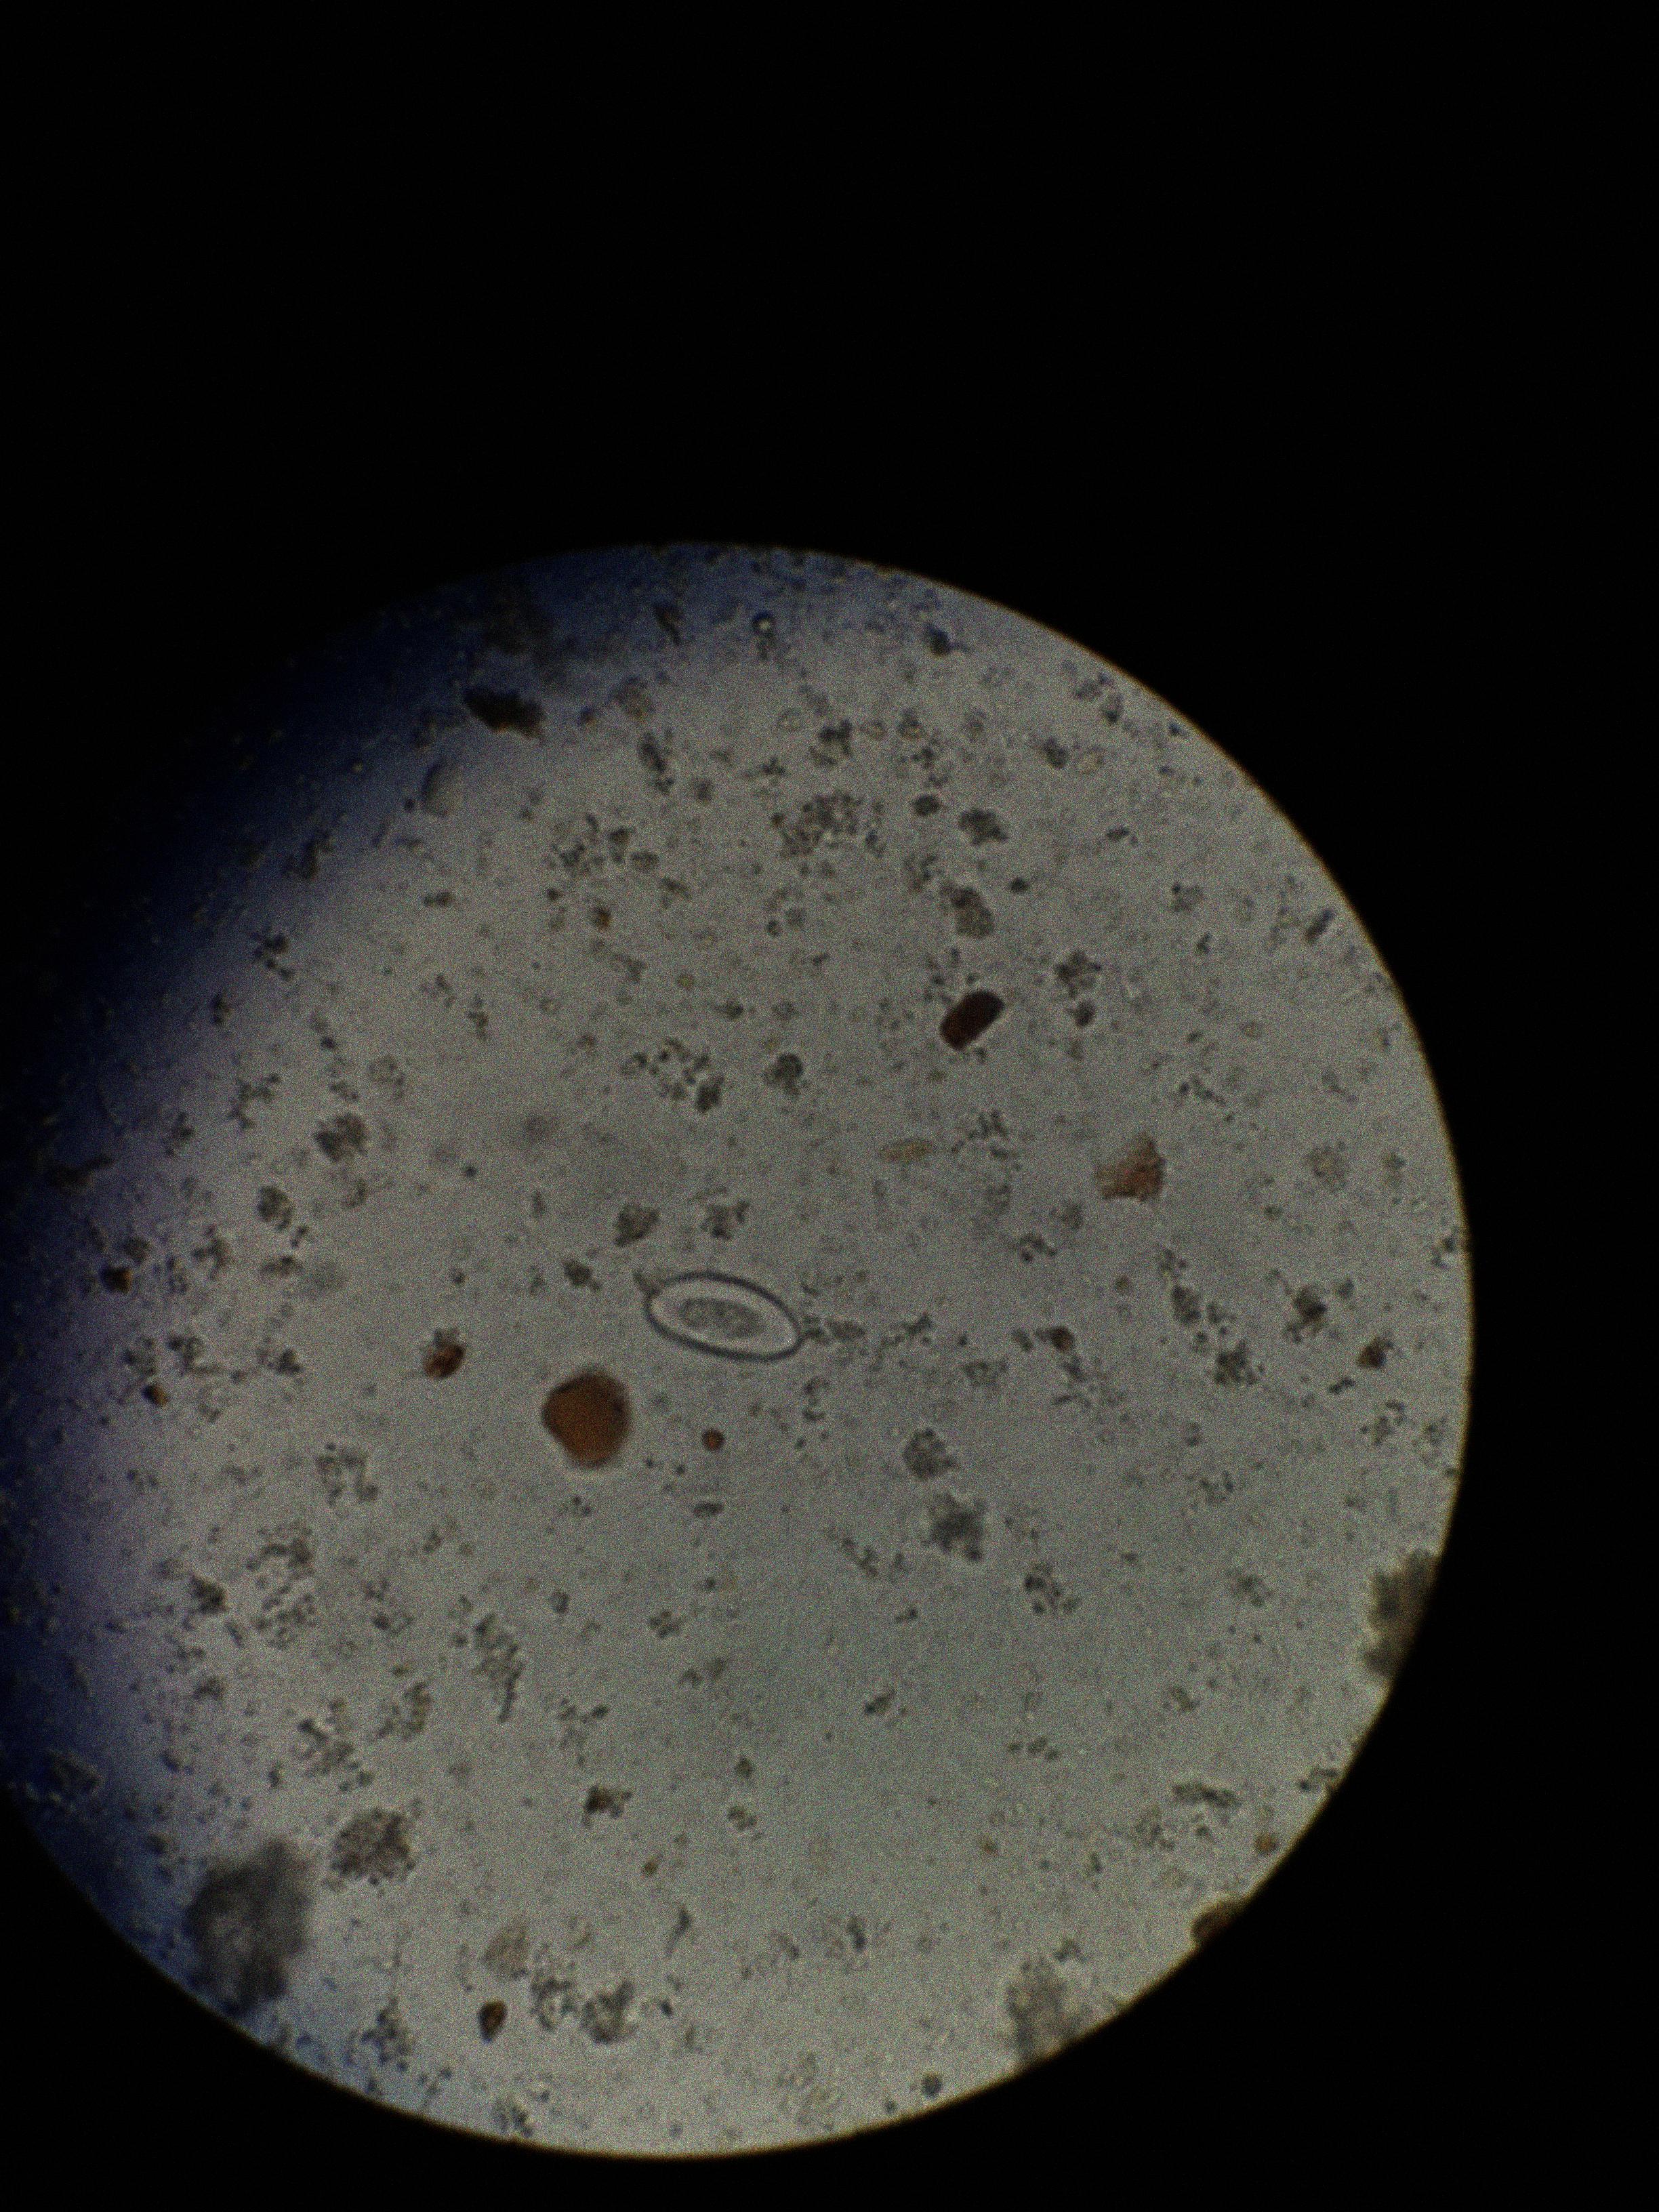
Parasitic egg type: Enterobius vermicularis